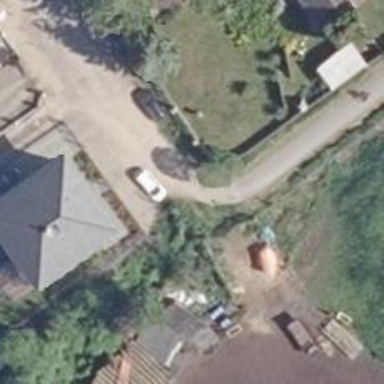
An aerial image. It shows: Gravel road in residential area.